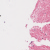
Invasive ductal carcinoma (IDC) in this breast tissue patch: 0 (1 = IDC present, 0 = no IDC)